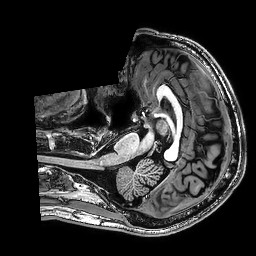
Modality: T1w
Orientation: axial
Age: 40
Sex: male
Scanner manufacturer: philips
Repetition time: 0.00804 s
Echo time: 0.00368 s